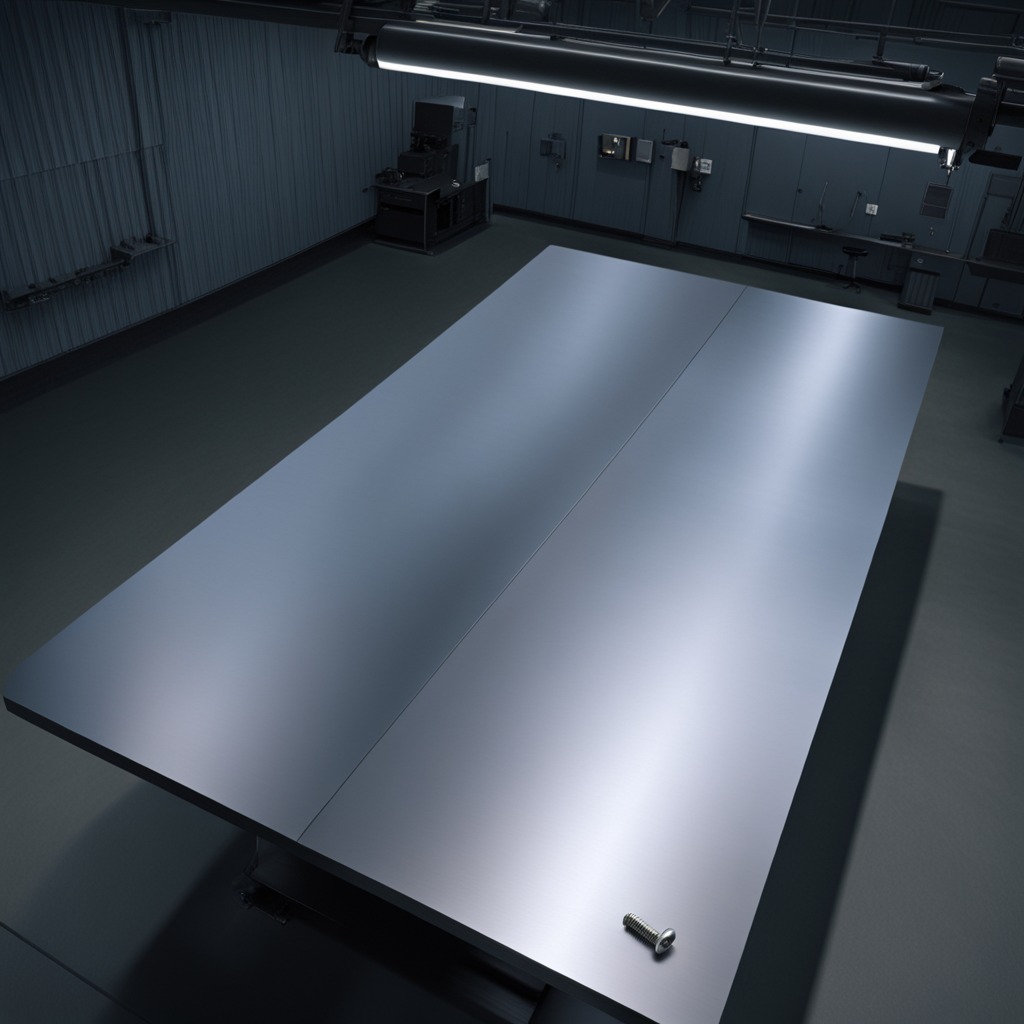
A metal screw is lying on the tabletop.